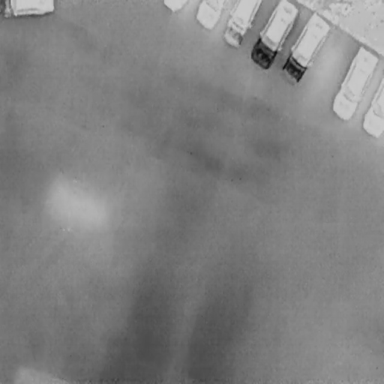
There are eight Cars in the infrared image.